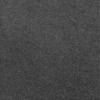
Label: dusty